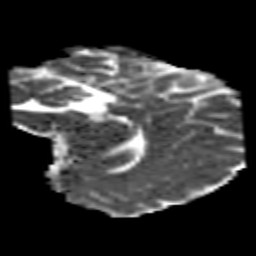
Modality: MD
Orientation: sagittal
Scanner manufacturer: siemens
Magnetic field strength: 3 T
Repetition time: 6.8 s
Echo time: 0.093 s